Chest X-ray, PA view. Patient: 42 years old, sex F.
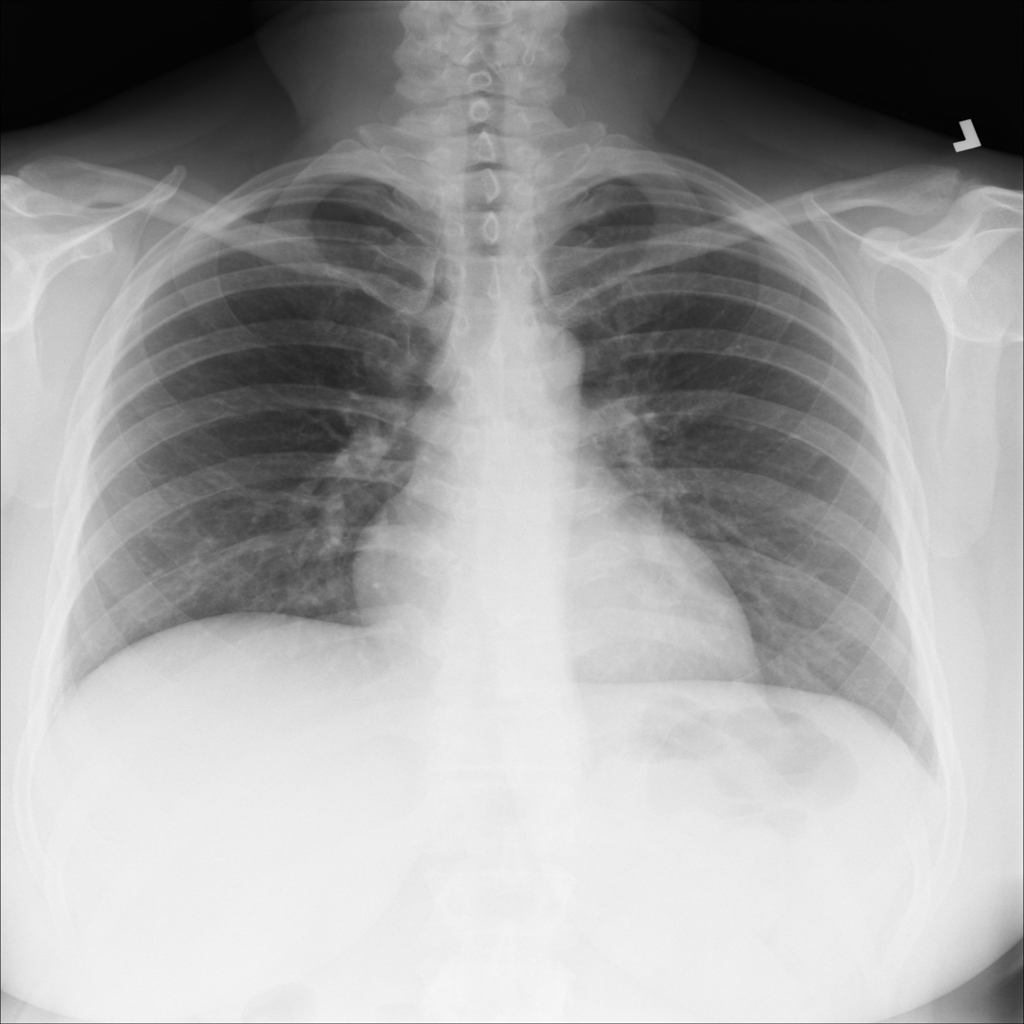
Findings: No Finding